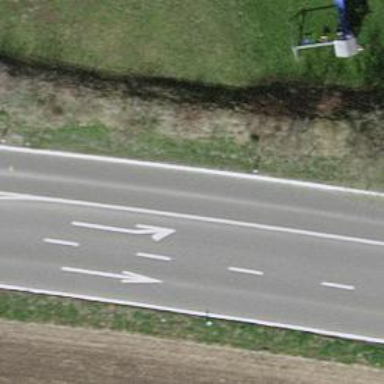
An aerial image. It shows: Secondary road with asphalt surface.